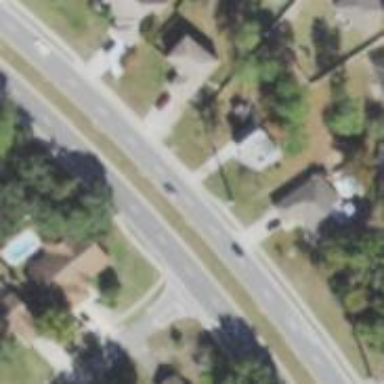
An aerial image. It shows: Asphalt road with primary designation. There is sidewalk on the left side.